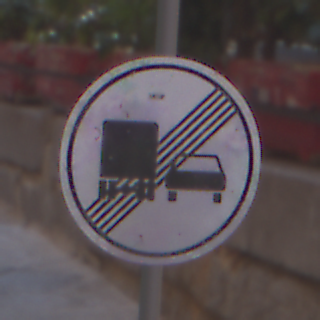
Verkehrszeichen: EndeUeberholverbotKraftfahrzeuge
Umgebung: Outdoor, Urban
Tageszeit: MorningAfternoon
Wetter: Clear
Licht: Natural
Jahreszeit: NotSpecified
Kontrast: LowContrast